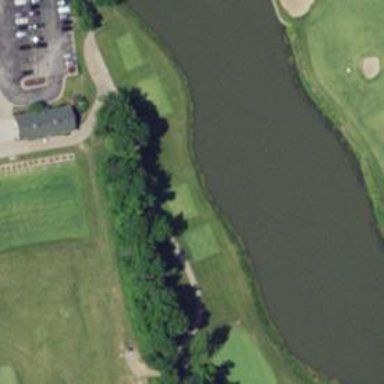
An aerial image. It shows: Path for golf carts.